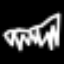
Label: angel